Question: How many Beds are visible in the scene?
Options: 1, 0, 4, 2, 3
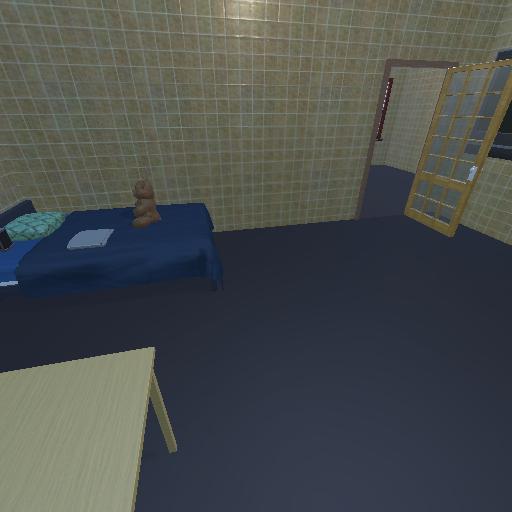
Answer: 1